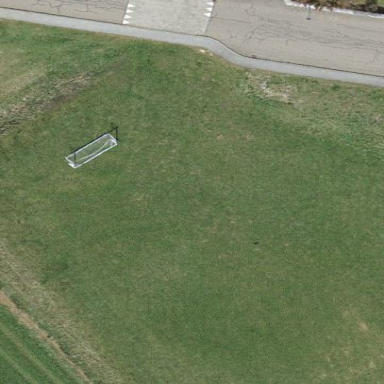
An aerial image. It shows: Soccer pitch for outdoor sports and leisure activities.